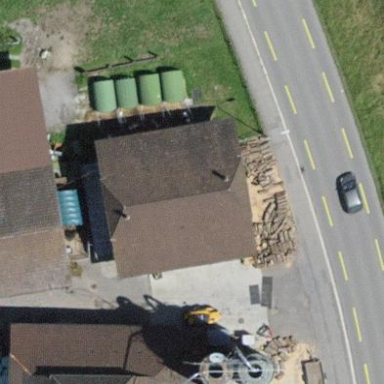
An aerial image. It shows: Rural barn.